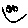
Label: smiley face